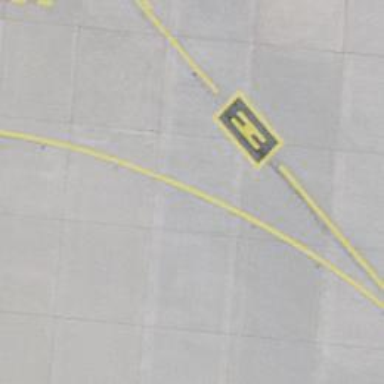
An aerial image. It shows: Image of taxiway at airport.